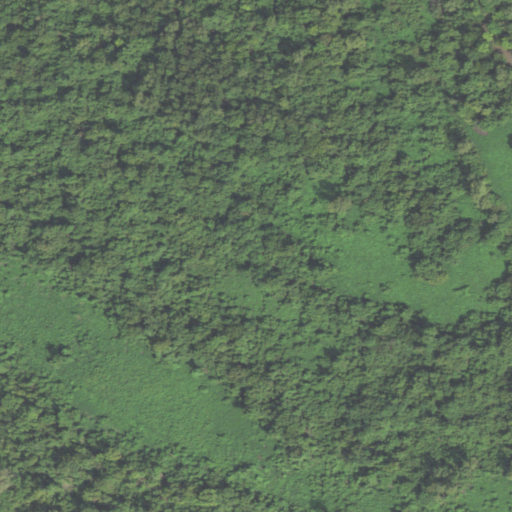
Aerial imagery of bar in Illinois named Boston Bar containing only woody wetlands